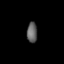
Tissue: lung
Cell type: Epithelial cells
Senescence score: 0.1862
Nuclear area (px): 207
Mean DAPI intensity: 95.908